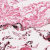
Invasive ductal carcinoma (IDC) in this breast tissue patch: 0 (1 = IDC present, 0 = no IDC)